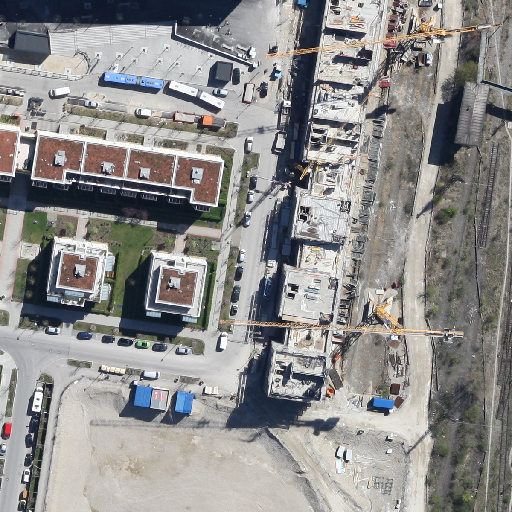
Referring expression: trailer on the road